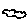
Label: cloud